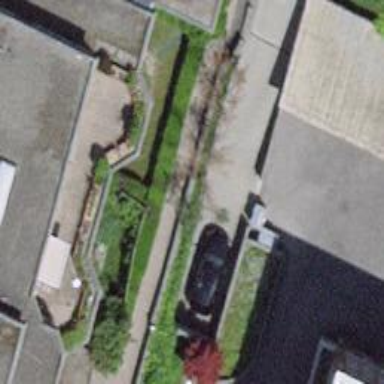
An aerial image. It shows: Hedge barrier.